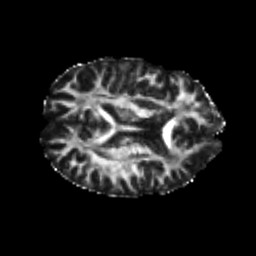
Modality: FA
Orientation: axial
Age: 23
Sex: male
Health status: healthy
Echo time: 0.074 s